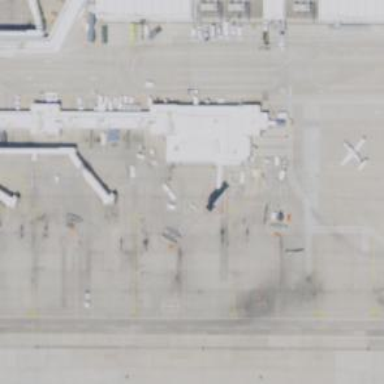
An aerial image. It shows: Airport gate.